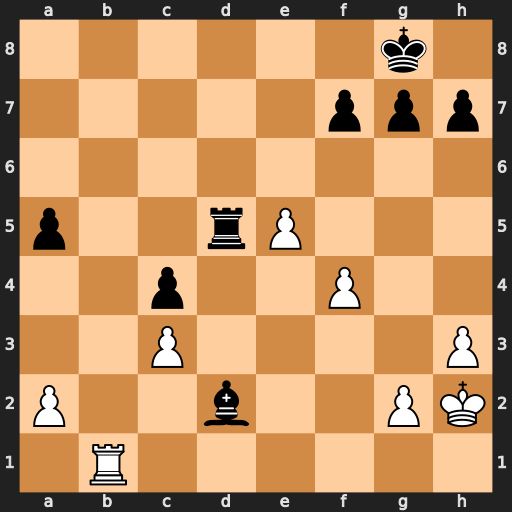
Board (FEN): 6k1/5ppp/8/p2rP3/2p2P2/2P4P/P2b2PK/1R6
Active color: w
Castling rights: -
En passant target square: -
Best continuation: Rb8+ Rd8 Rxd8#